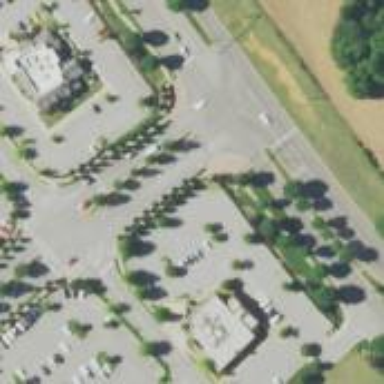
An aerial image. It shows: Parking area.